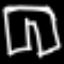
Label: pants